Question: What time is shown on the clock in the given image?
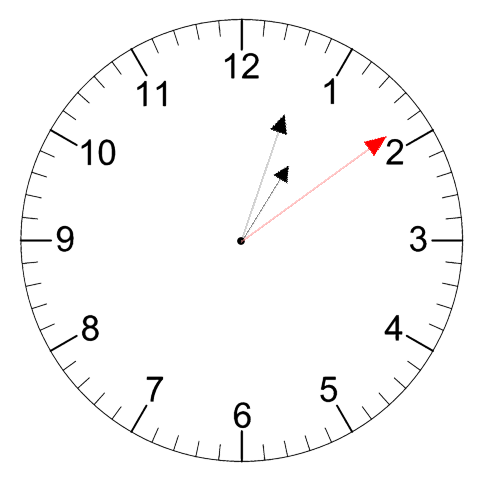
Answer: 01:03:09